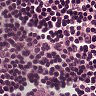
Metastatic tissue present: no